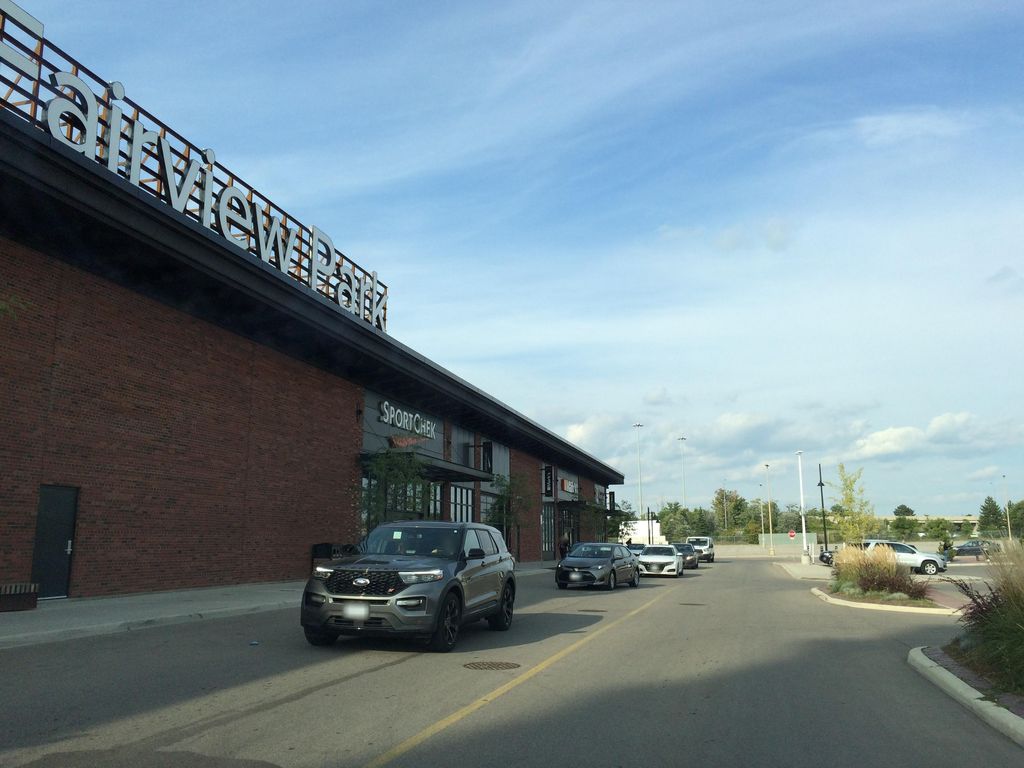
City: kitchener-waterloo